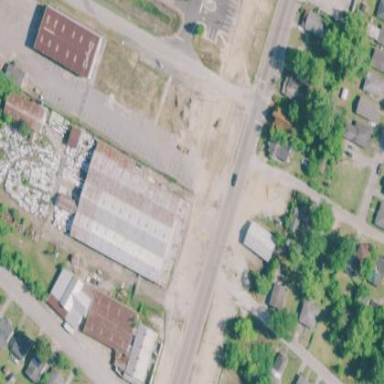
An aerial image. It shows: Commercial building.